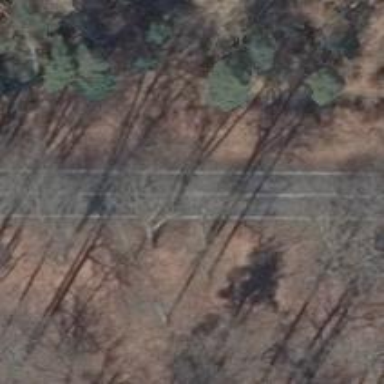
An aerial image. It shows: Tertiary road with asphalt surface.